Field crop: maize
Growth stage: 2
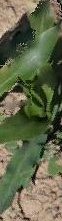
Species: maize